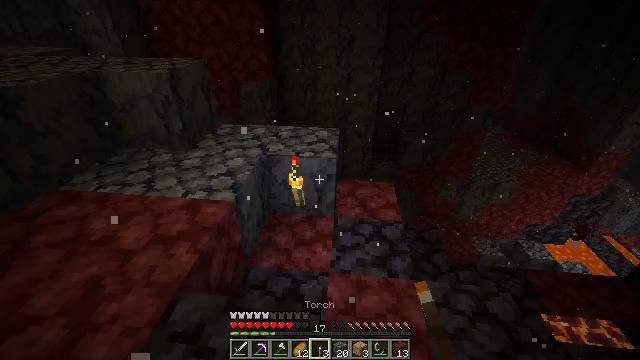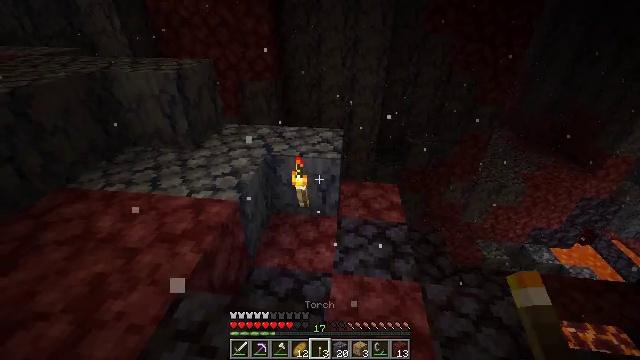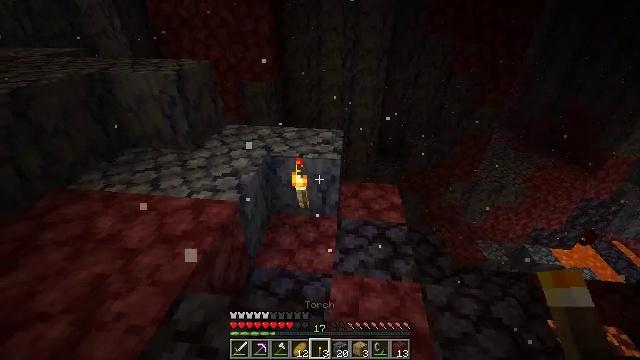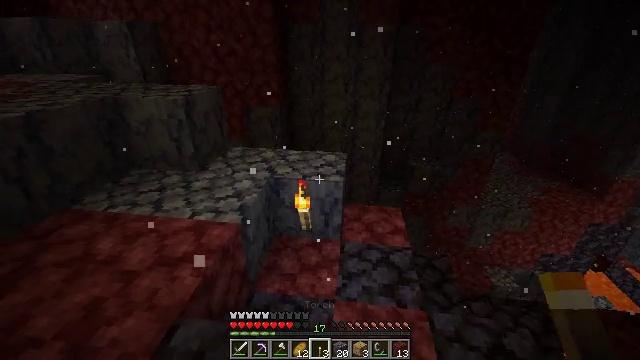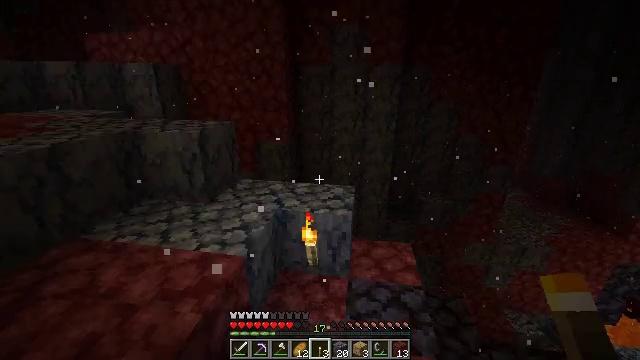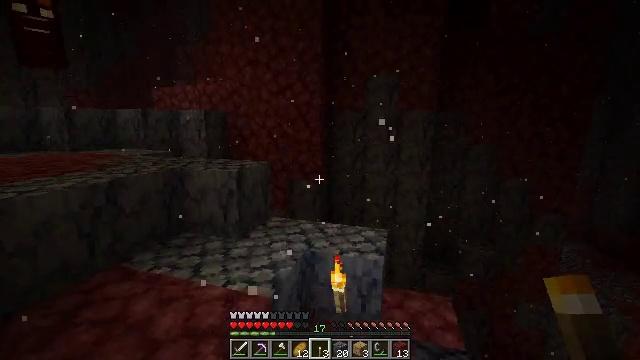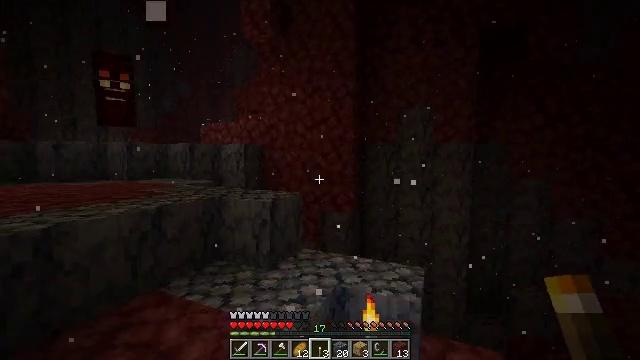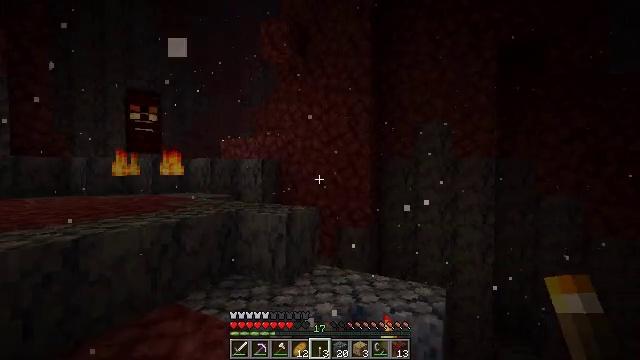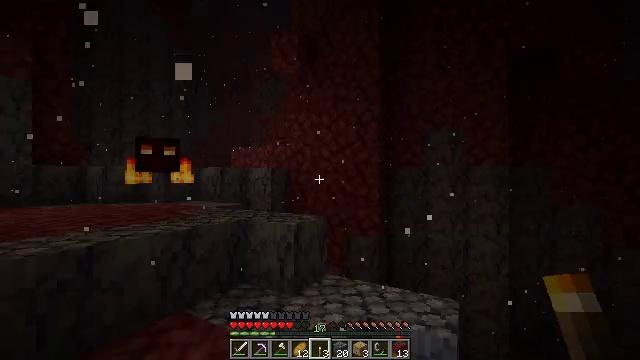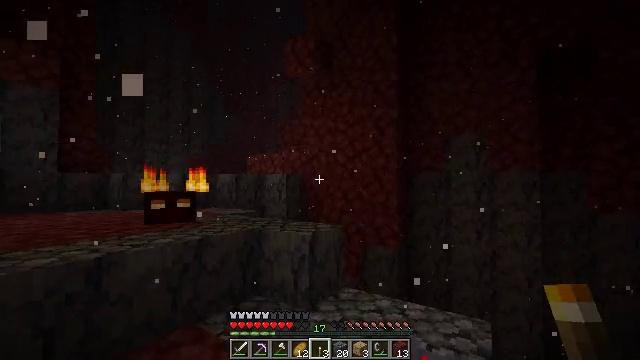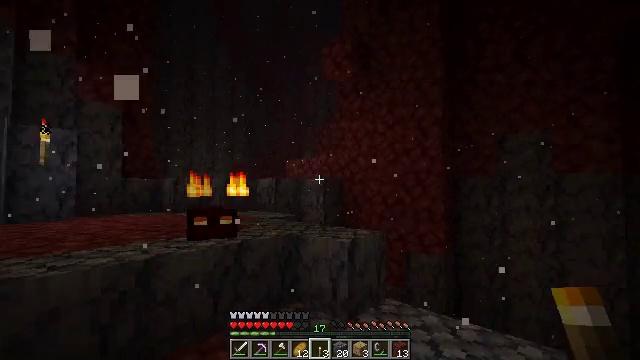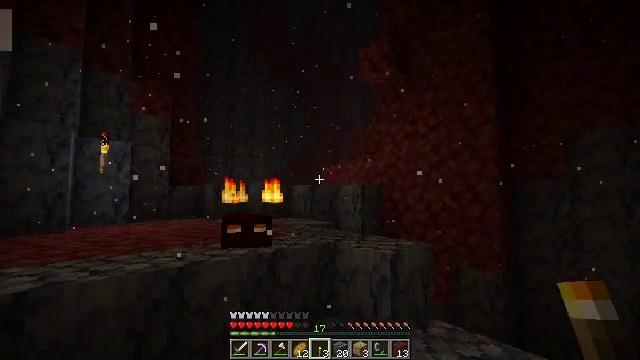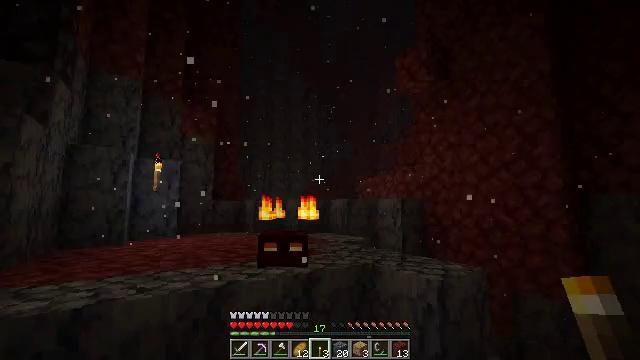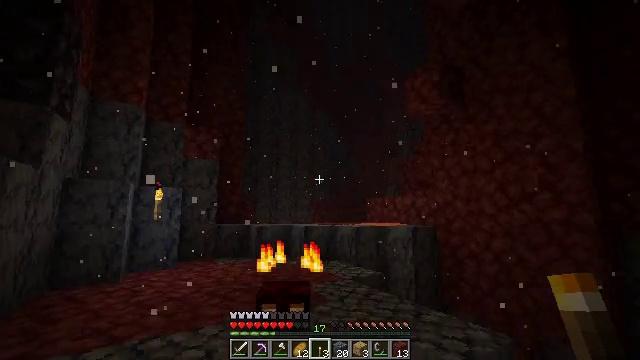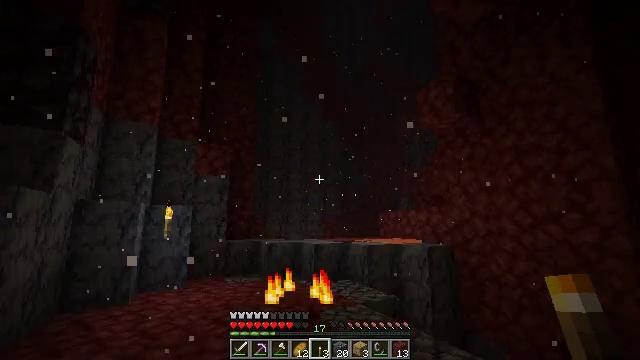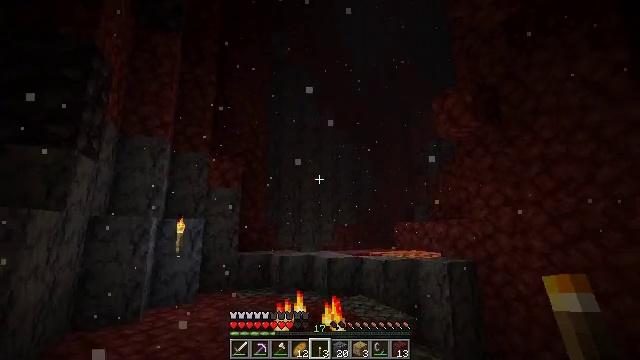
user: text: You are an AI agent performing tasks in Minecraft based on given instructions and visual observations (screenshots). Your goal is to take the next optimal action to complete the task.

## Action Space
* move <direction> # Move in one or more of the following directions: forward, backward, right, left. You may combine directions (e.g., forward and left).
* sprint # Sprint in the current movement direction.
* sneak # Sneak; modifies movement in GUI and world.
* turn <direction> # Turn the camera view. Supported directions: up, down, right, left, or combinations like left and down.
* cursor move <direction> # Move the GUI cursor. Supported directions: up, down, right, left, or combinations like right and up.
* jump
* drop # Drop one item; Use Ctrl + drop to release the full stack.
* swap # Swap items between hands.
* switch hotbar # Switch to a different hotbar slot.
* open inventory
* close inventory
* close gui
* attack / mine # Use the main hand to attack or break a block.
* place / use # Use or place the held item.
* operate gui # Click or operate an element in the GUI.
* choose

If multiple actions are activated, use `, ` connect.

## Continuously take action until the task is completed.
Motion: motion action
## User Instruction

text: Hunt the magma cube.
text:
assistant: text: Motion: turn left
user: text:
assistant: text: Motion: no_op
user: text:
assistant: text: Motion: turn up
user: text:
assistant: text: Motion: turn left and up
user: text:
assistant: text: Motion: turn left and up
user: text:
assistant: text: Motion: turn left and up
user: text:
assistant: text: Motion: turn left and up
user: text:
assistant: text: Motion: move forward, turn left and up
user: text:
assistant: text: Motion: move forward, turn left and up
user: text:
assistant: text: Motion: move forward, turn left
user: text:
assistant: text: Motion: move forward, turn left and up
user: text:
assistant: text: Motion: move forward, turn left and up, jump
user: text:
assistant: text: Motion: move forward, turn left and up, jump
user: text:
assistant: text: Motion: move forward, turn left and up, jump
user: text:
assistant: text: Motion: move forward, turn left and up, jump
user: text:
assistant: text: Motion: move forward, turn left and up
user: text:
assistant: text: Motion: move forward
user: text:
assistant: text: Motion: move forward
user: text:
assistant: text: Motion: move forward
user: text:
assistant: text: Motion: move forward
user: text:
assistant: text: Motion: move forward, turn down
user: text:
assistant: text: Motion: move forward, turn right and down
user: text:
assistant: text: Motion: move forward, turn right and down
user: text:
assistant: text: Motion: move forward, turn down
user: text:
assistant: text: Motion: move forward, turn down
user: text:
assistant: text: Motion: move forward, turn down
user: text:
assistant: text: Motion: move forward, turn down
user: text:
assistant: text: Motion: move forward
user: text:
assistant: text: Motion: no_op
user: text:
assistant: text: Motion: turn left and down